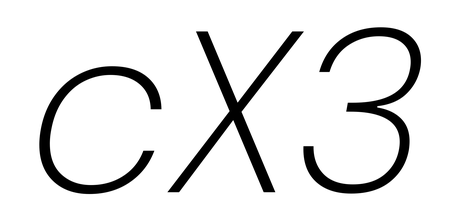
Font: Poppins-ExtraLightItalic